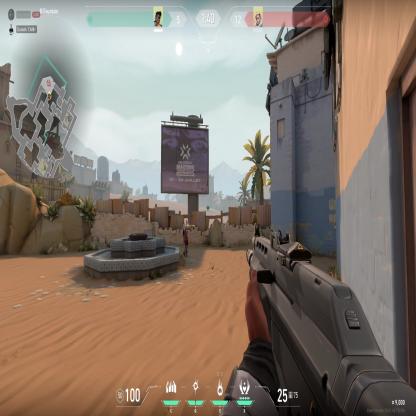
Label: enemy